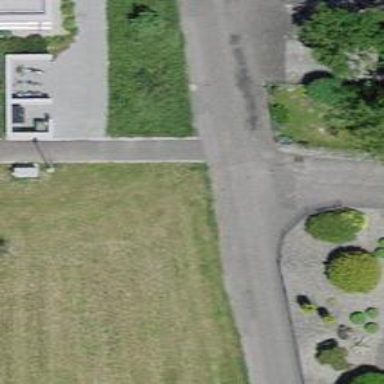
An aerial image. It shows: Asphalt footway.